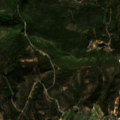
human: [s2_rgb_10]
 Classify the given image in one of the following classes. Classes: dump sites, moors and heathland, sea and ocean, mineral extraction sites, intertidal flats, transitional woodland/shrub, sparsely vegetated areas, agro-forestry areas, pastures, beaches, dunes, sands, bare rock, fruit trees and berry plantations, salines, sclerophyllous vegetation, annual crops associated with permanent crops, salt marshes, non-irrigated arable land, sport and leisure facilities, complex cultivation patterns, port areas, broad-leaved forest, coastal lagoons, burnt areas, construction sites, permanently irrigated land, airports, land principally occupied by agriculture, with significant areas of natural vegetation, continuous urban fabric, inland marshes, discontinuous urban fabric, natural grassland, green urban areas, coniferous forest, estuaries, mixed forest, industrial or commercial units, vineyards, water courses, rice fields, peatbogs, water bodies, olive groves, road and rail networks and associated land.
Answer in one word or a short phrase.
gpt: annual crops associated with permanent crops, complex cultivation patterns, mixed forest, sclerophyllous vegetation, transitional woodland/shrub